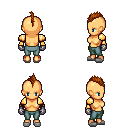
a pixel art fantasy rpg character, female body template, human, tanned skin, gold arm armor, teal pants, brunette mohawk hairstyle, metal gloves, white slippers, four views (front, back, left, right), 2x2 character sprite sheet, small pixel art, hard edges, no anti-aliasing